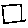
Label: square